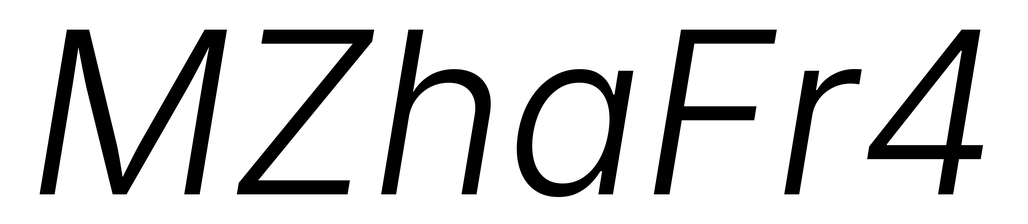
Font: Inter-Italic_Light_Italic